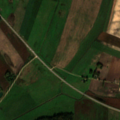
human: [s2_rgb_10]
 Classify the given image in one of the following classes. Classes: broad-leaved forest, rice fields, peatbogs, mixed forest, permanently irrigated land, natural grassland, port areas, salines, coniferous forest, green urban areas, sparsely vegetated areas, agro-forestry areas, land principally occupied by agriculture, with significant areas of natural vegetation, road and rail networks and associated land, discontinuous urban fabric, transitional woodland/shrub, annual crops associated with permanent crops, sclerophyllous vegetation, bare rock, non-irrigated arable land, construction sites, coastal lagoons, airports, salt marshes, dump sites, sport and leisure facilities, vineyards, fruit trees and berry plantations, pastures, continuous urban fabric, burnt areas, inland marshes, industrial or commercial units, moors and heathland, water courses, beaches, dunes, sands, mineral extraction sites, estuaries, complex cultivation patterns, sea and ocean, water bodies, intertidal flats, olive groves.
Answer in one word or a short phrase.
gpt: non-irrigated arable land, pastures, complex cultivation patterns, broad-leaved forest